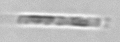
Label: Bacillariophyceae